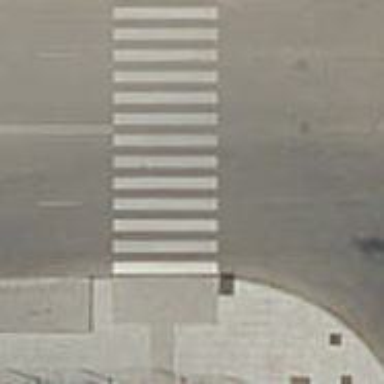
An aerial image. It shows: Footway.